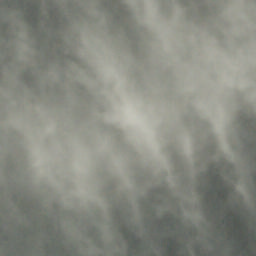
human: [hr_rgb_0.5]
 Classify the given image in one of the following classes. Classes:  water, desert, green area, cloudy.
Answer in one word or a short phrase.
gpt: cloudy